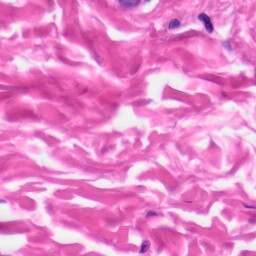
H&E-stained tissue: Skin